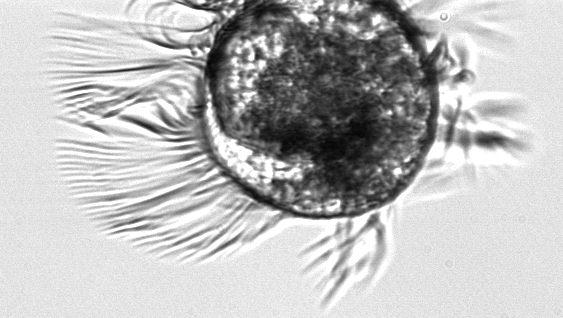
Label: Pelagostrobilidium